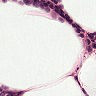
Metastatic tissue present: no